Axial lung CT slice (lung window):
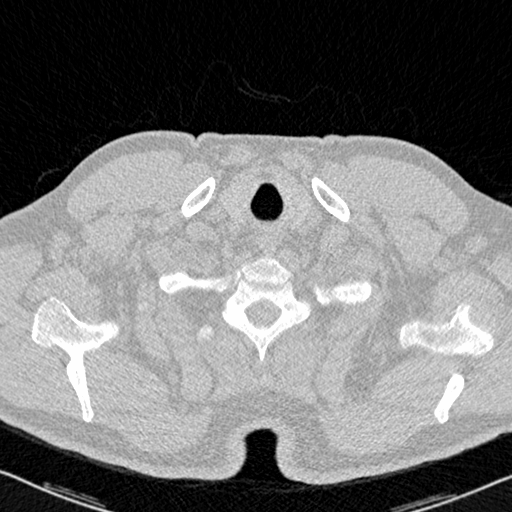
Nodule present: no